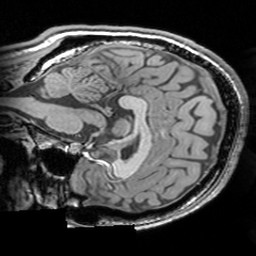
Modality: T1w
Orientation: sagittal
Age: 25
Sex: female
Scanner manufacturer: siemens
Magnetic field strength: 3 T
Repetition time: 1.63 s
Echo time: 0.00311 s